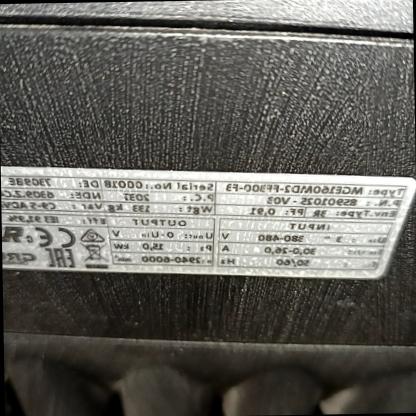
Klasa: tabliczka-znamionowa